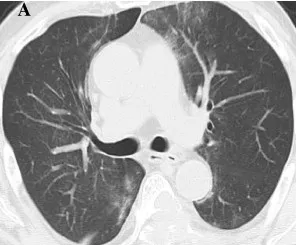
Radiation recall pneumonitis induced by sunitinib. On the 14th day of sunitinib induction, bilateral lung consolidation appeared (A).
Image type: radiology (ct)